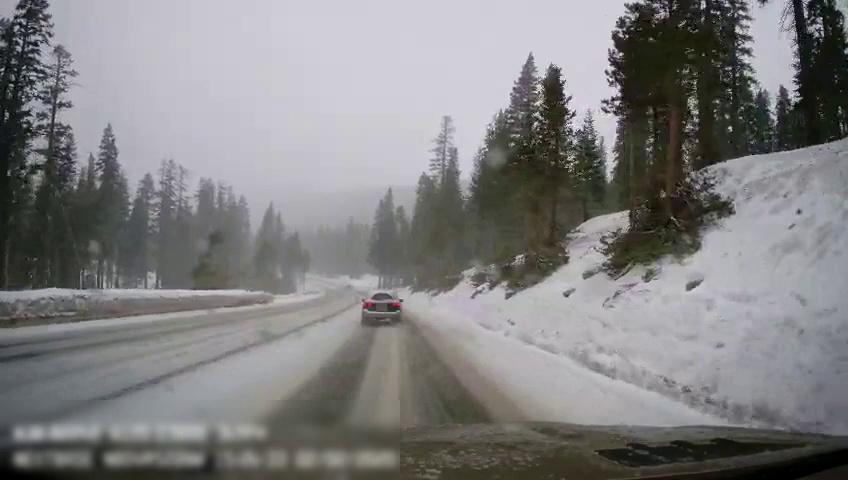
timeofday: Day
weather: Snowy
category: Drivable Space
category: Vehicles | SUV